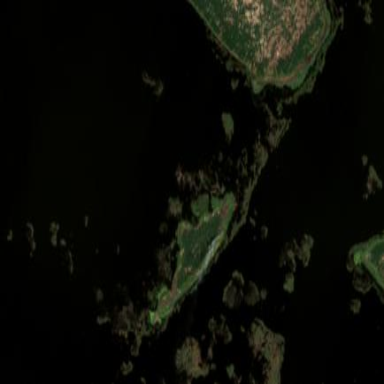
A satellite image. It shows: Island with natural scrub vegetation.